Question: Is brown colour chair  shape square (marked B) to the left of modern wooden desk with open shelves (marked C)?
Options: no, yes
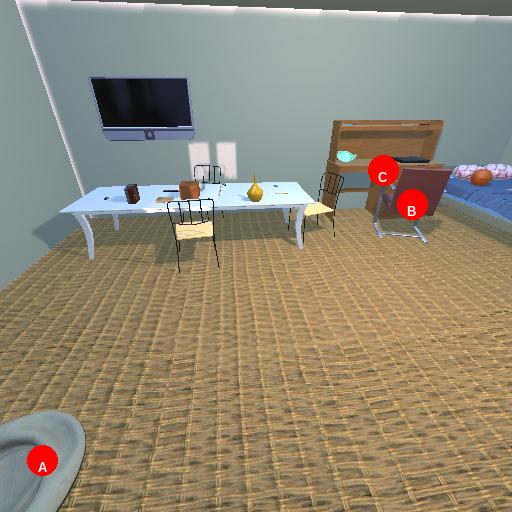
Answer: no